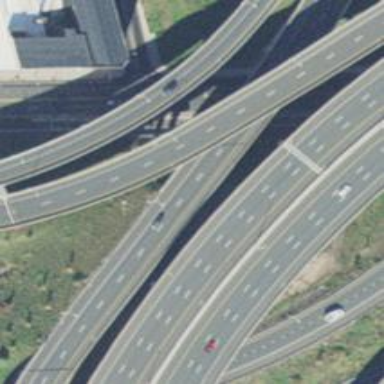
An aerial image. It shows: Bridge on motorway link.